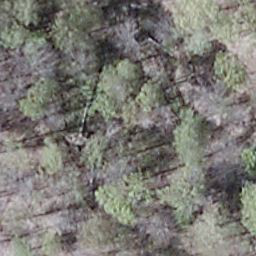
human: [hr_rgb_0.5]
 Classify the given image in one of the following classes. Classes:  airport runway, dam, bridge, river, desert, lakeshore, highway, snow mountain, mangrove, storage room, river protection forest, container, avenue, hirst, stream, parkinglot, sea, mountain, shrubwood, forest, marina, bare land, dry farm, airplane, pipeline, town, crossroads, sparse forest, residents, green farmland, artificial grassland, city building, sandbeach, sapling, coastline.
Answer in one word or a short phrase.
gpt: shrubwood